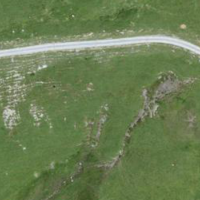
EUNIS habitat code: 26
Species observed at this site:
Campanula thyrsoides